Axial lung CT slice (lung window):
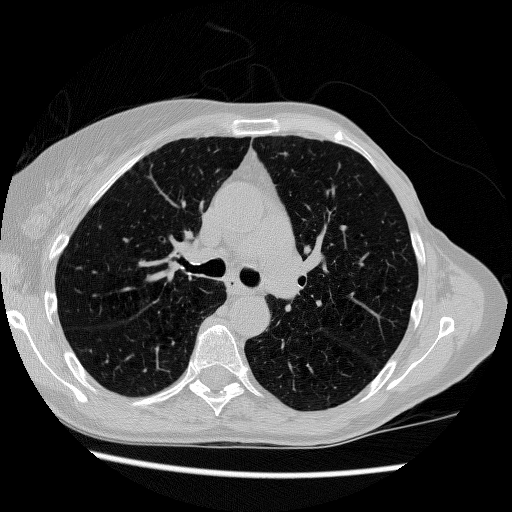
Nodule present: no